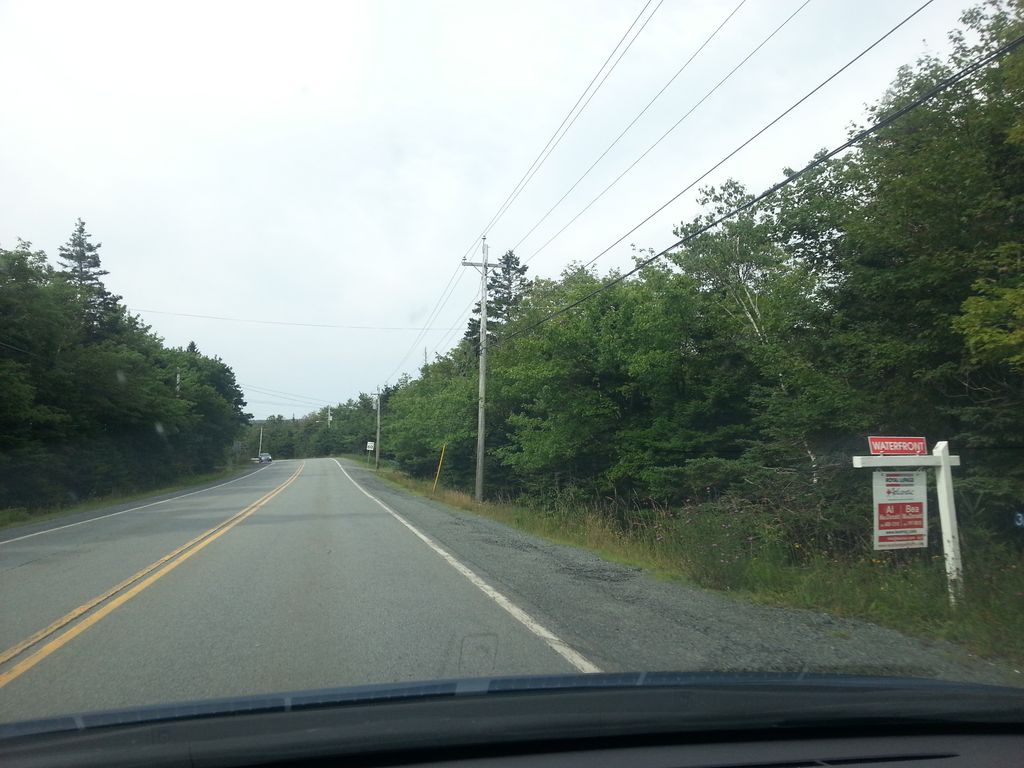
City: halifax